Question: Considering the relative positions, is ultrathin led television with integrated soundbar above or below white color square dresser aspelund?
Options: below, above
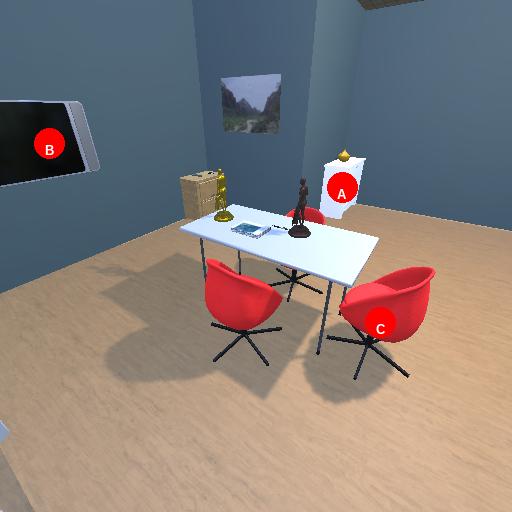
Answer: below